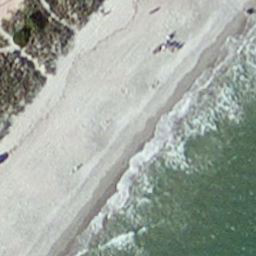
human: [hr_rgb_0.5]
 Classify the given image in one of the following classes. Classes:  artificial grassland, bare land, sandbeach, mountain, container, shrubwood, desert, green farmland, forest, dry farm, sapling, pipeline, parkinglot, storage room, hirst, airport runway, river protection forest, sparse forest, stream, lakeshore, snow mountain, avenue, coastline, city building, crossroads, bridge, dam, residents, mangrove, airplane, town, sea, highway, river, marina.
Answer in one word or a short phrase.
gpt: coastline